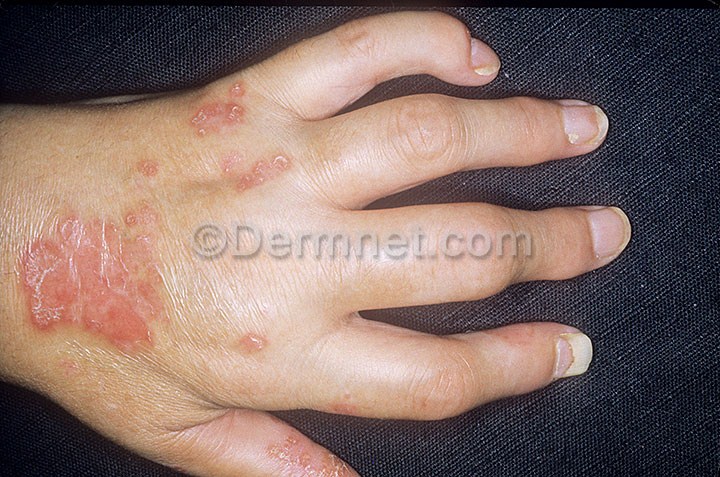
Disease: Psoriasis pictures Lichen Planus and related diseases